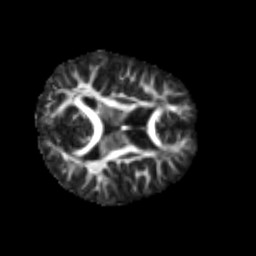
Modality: FA
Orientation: axial
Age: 6
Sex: male
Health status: healthy